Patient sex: M
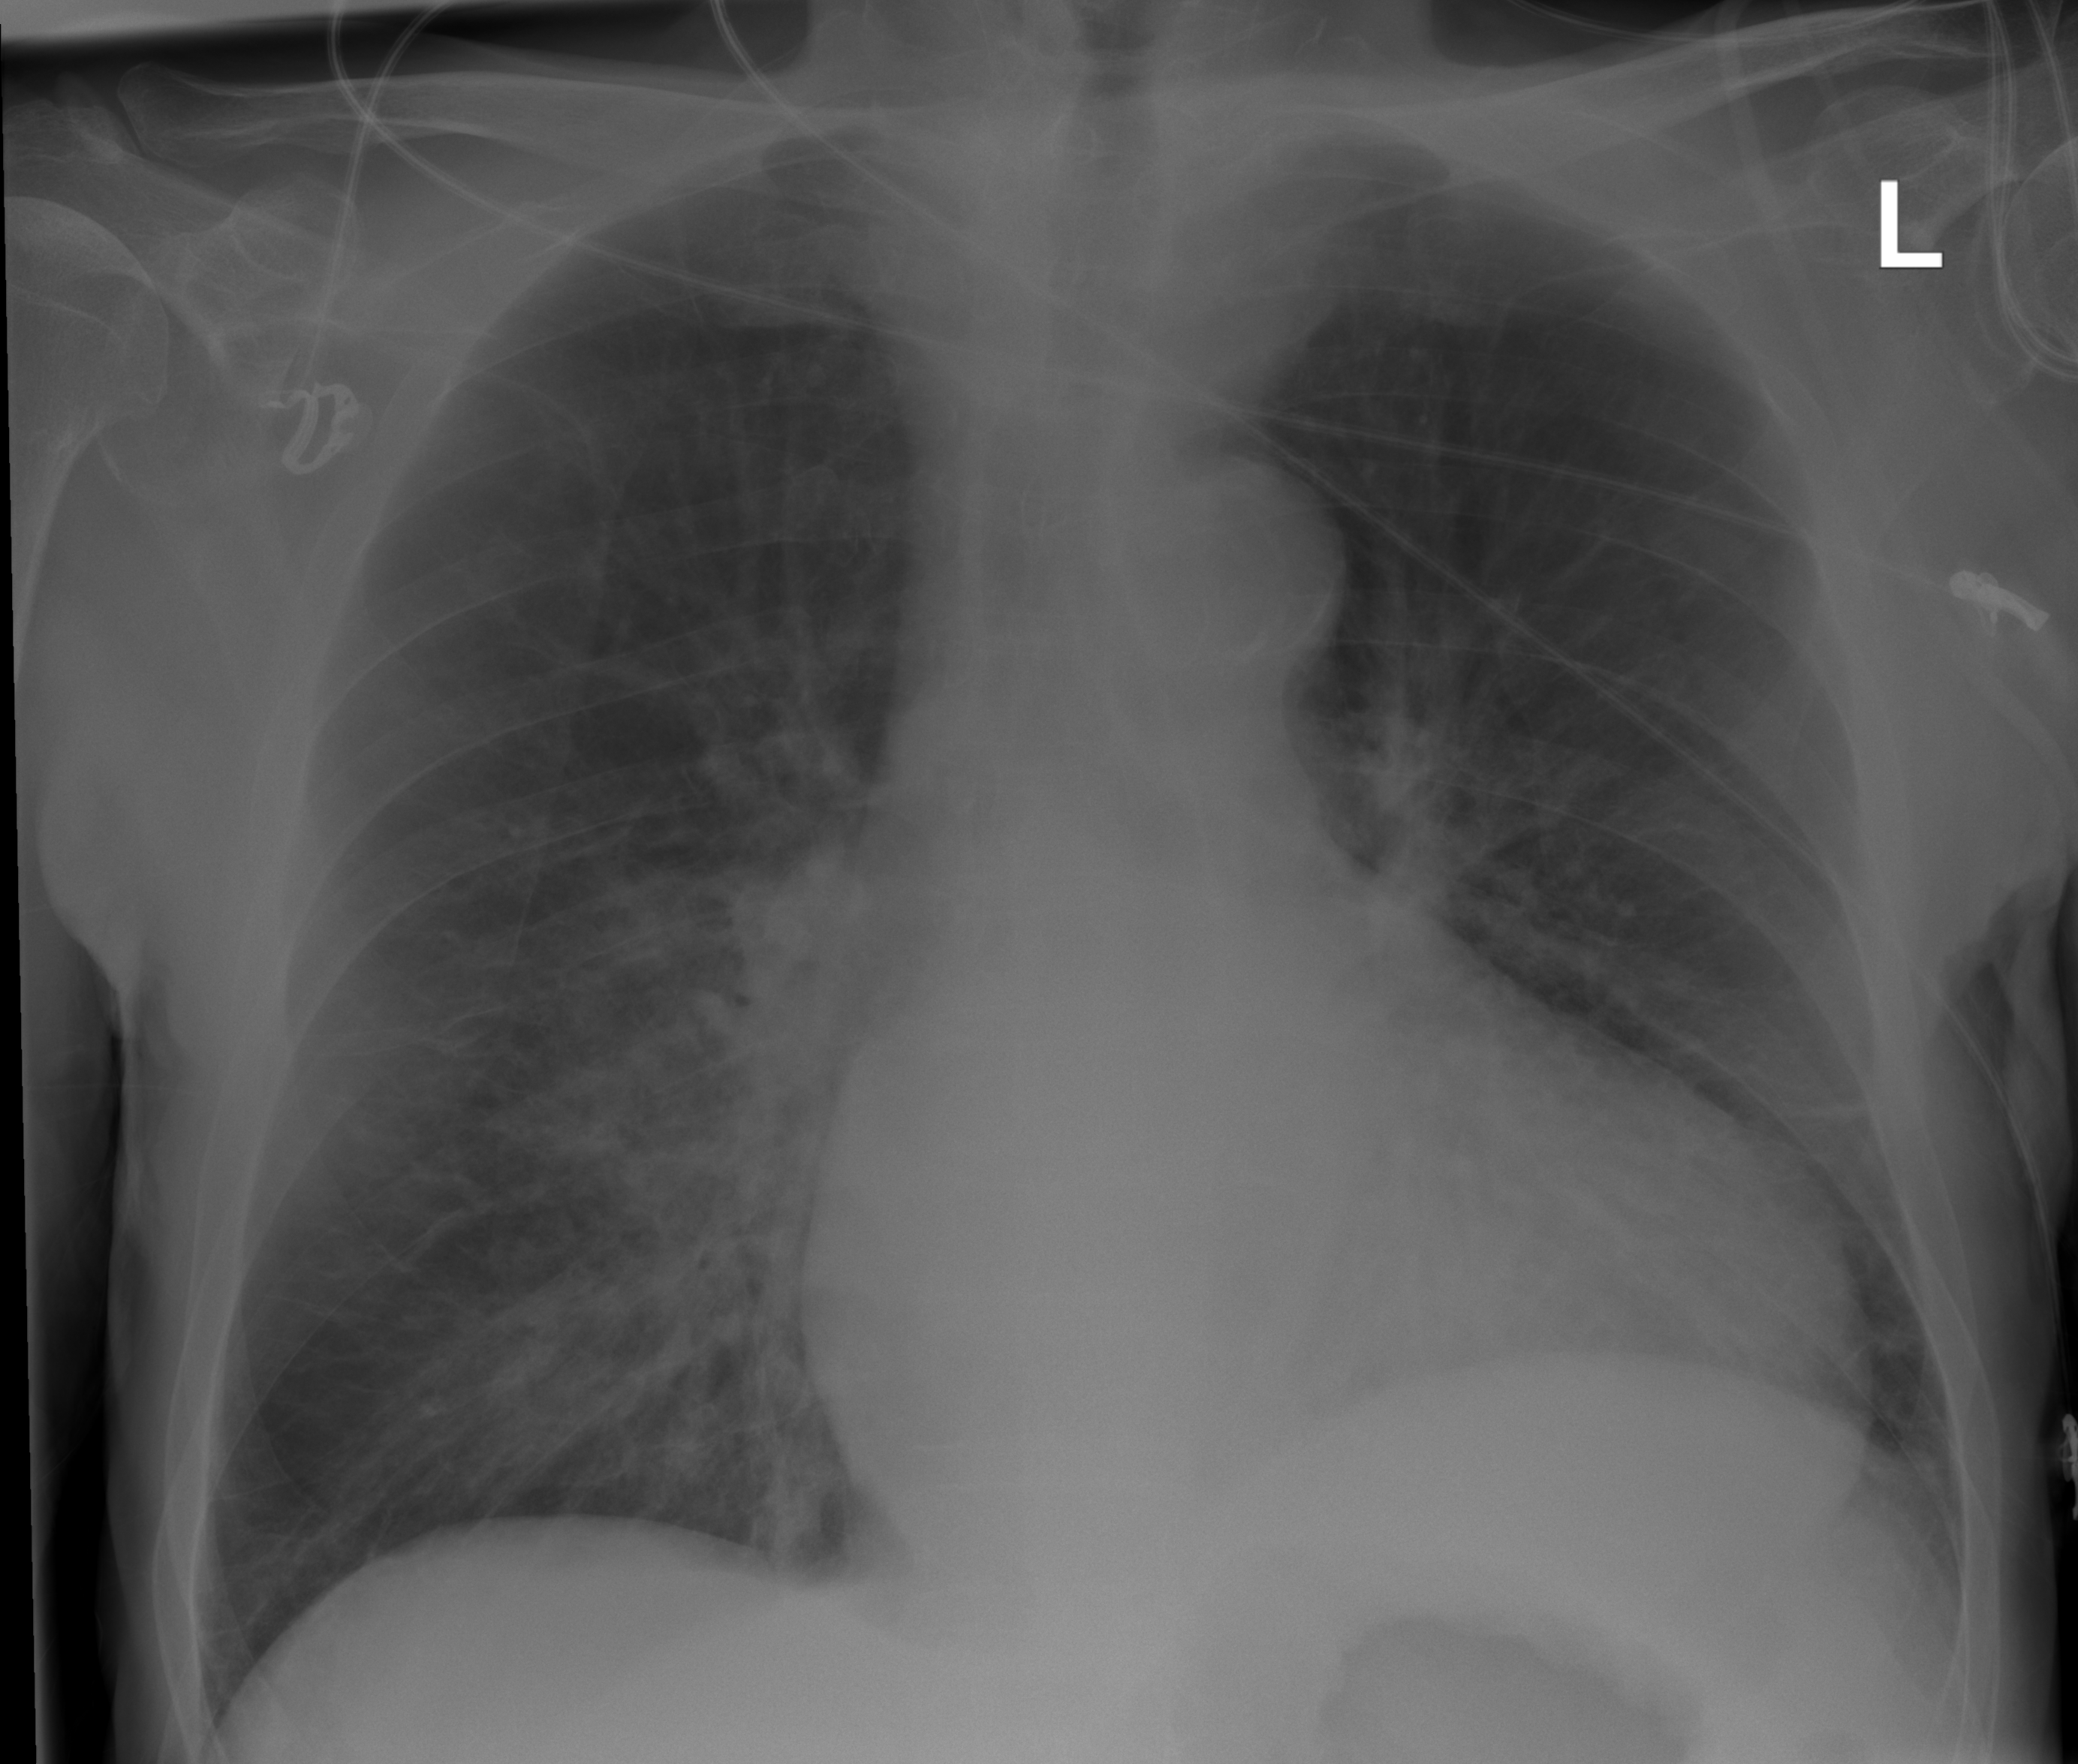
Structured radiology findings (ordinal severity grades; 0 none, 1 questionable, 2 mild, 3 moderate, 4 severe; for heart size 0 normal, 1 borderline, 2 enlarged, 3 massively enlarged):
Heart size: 2
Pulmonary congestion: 3
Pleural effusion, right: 0
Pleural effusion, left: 0
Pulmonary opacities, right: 3
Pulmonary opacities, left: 2
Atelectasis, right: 2
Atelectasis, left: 2